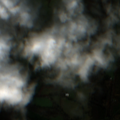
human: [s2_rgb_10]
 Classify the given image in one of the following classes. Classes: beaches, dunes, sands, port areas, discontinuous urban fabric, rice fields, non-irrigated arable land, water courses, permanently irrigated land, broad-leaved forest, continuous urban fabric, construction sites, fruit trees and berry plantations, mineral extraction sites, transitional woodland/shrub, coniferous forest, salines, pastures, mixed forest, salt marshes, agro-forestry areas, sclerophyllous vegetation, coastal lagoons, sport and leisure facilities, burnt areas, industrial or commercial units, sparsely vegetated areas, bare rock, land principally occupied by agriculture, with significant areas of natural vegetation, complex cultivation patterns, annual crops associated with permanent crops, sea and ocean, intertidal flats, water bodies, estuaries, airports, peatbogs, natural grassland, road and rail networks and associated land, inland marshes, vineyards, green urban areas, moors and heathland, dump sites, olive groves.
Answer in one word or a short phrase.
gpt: pastures, broad-leaved forest, transitional woodland/shrub, peatbogs